Aerial crown-view tile of a tropical tree (Barro Colorado Island, Panama), acquired 20250317:
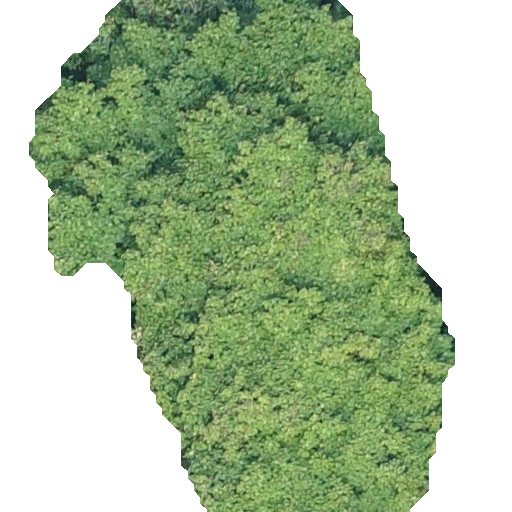
Species: Tachigali panamensis
GBIF accepted scientific name: Tachigali panamensis
Crown area: 257.139 m²